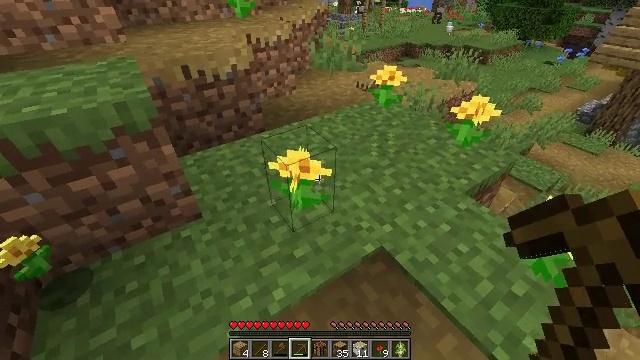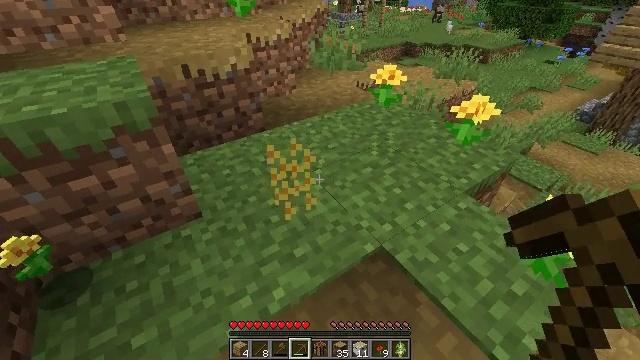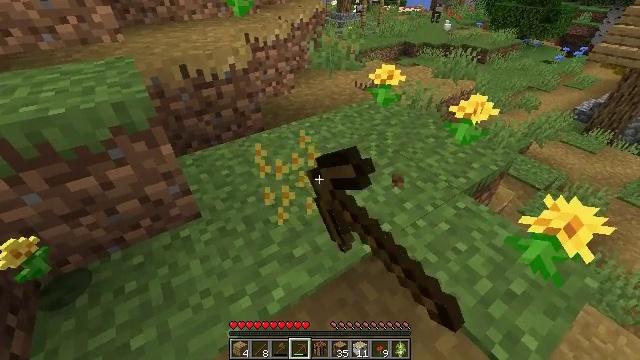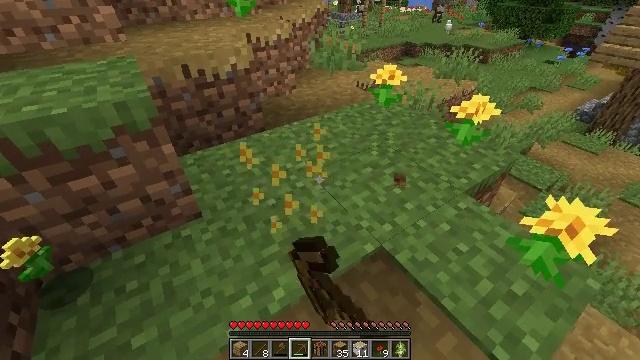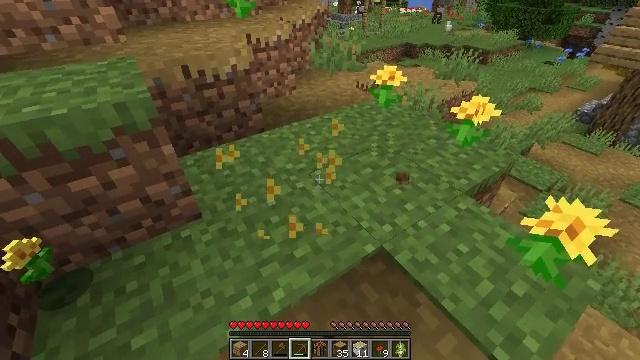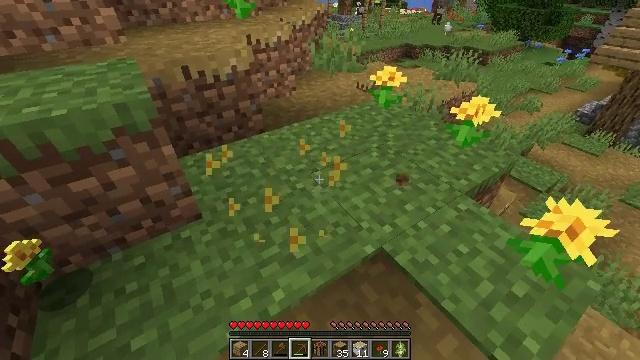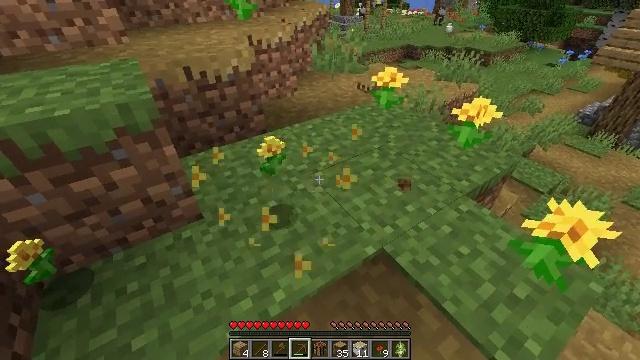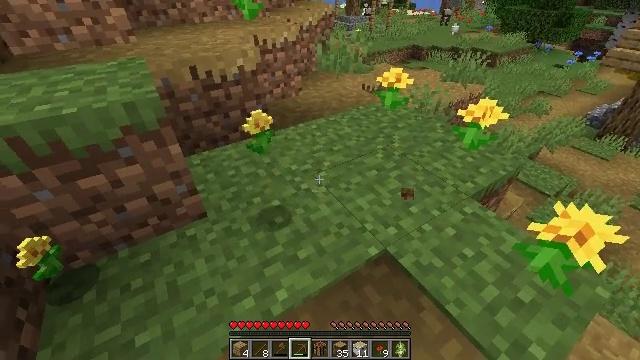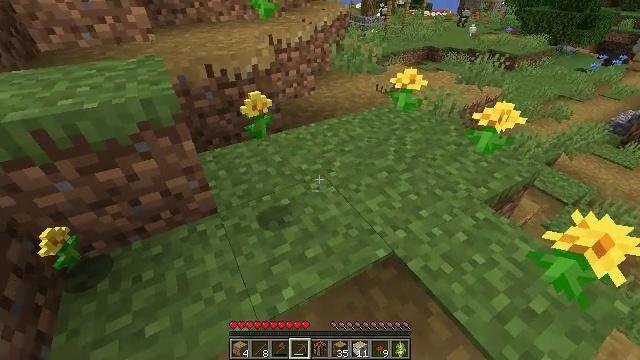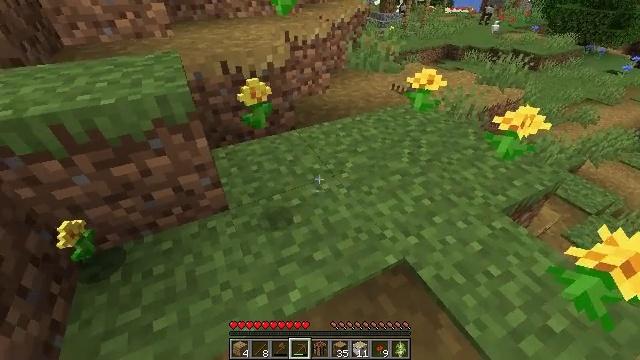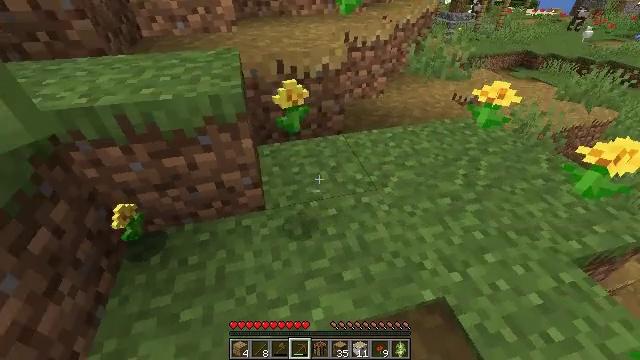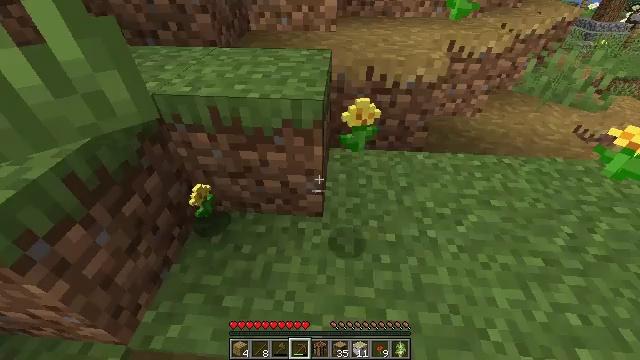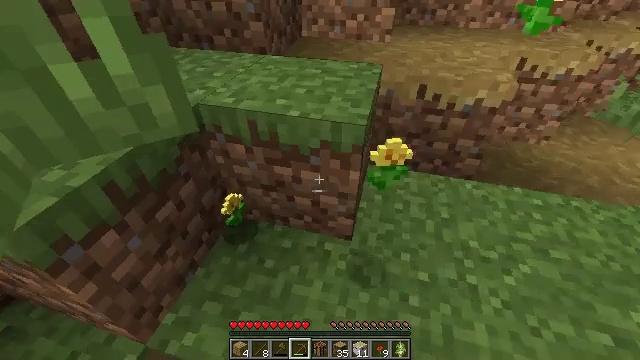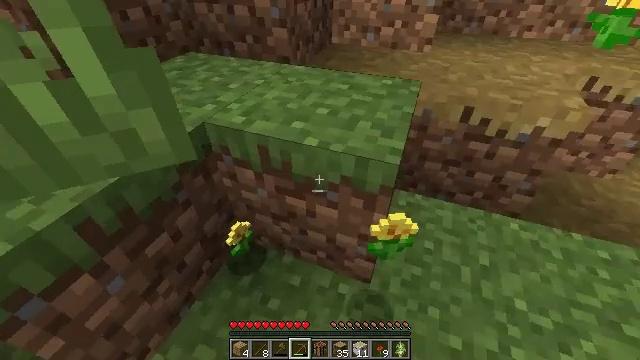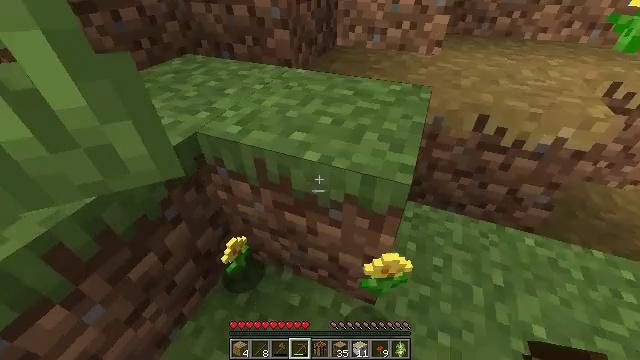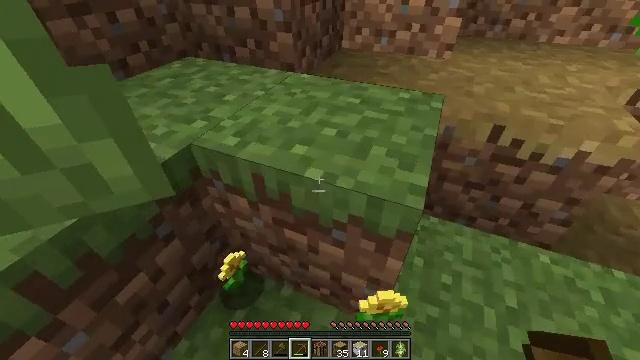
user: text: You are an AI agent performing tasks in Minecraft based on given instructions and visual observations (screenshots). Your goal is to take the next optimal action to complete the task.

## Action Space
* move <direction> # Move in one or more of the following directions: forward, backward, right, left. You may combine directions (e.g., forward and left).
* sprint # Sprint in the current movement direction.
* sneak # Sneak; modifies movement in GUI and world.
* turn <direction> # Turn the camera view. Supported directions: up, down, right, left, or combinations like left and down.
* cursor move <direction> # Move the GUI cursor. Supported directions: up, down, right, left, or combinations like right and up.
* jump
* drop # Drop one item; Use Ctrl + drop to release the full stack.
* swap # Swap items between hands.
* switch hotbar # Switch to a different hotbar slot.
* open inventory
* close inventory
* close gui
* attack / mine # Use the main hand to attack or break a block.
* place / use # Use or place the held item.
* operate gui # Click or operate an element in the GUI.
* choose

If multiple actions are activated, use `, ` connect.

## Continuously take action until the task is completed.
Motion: motion action
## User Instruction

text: Gather dandelions in the field.
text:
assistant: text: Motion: attack / mine
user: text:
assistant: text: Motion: attack / mine
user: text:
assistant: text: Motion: no_op
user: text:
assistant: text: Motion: no_op
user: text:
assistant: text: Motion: no_op
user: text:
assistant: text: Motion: no_op
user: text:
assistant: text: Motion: turn left
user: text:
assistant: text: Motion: turn left
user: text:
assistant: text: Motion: move forward, turn left
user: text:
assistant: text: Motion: move forward, turn left
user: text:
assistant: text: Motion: move forward, turn left
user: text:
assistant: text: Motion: move forward, turn left
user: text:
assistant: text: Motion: move forward, turn left
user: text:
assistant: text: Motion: move forward
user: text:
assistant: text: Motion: move forward, turn left
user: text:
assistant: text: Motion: move forward, turn left
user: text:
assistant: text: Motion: move forward
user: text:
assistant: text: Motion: move forward
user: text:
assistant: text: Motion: no_op
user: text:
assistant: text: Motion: no_op
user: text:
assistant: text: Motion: no_op
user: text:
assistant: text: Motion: turn right
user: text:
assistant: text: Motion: turn right
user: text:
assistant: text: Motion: turn right
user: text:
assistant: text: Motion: turn right
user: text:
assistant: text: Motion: turn right and down
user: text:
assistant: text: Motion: turn right
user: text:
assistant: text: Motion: turn right
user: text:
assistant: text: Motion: turn right
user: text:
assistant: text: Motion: turn right